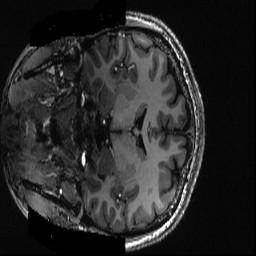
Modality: T1w
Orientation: coronal
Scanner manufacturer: siemens
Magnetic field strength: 6.98 T
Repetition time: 2.6 s
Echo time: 0.00343 s